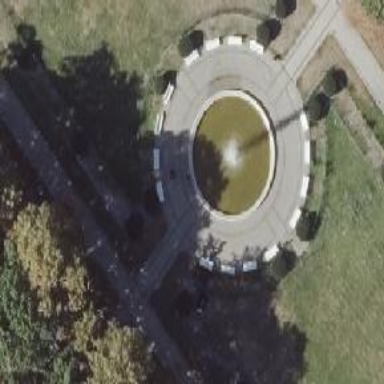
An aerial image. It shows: Beautiful fountain.